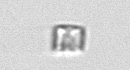
Label: Bacillariophyceae_morphotype1